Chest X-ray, AP view. Patient: 26 years old, sex M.
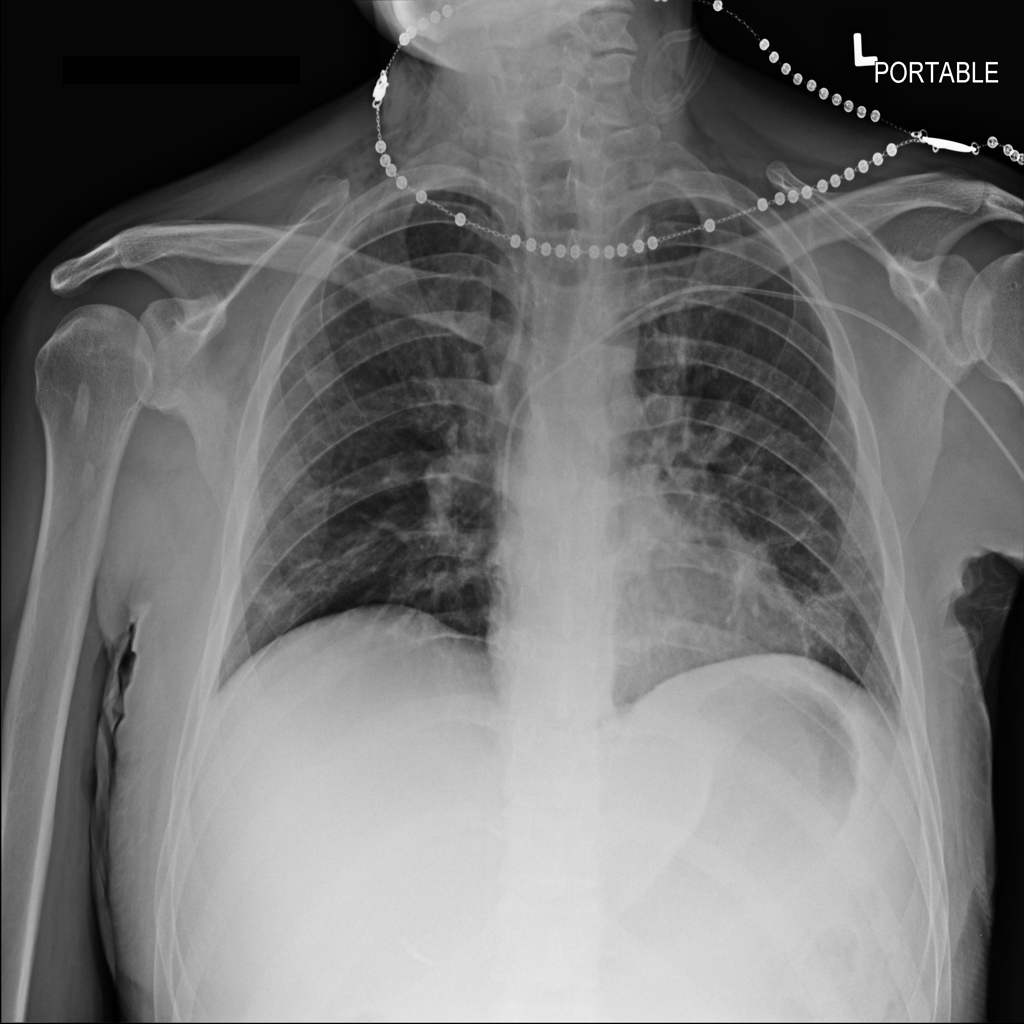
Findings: No Finding